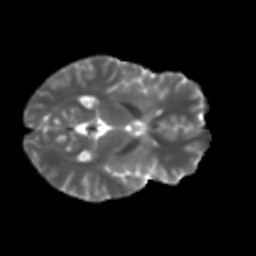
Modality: T2w
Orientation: axial
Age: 21
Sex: male
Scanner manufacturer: ge
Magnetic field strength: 3 T
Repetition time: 7.8 s
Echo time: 0.0606 s